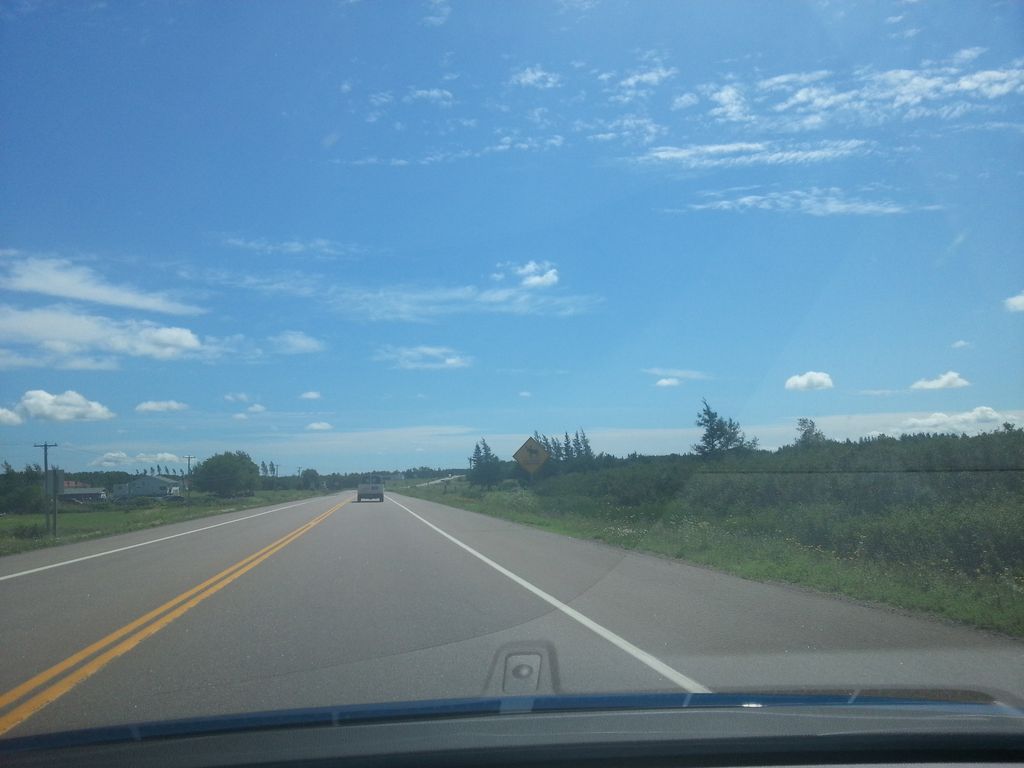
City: charlottetown